Field crop: maize
Growth stage: 2
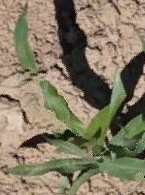
Species: maize